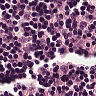
Metastatic tissue present: no